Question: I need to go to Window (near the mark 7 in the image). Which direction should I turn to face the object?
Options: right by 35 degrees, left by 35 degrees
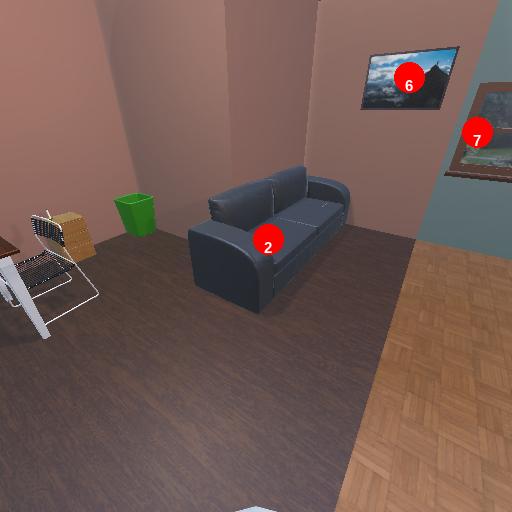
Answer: right by 35 degrees